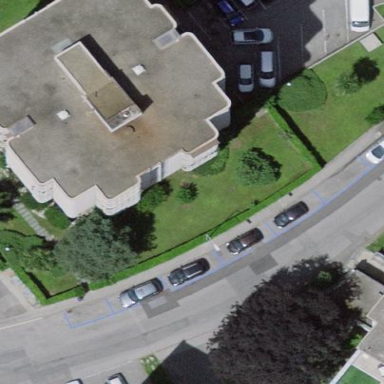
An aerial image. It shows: Parking lane.